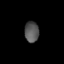
Tissue: skin
Cell type: Fibroblasts
Senescence score: 0.7369
Nuclear area (px): 291
Mean DAPI intensity: 84.849